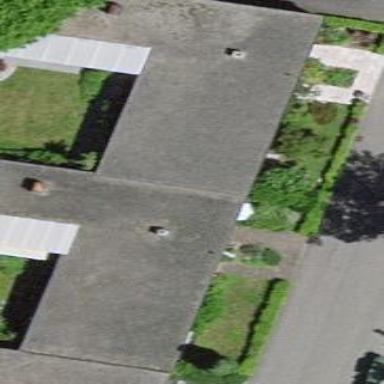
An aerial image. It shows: Terrace building.